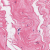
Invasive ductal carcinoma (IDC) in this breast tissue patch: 0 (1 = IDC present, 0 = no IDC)